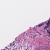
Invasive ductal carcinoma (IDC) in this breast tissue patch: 0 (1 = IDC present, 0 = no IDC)